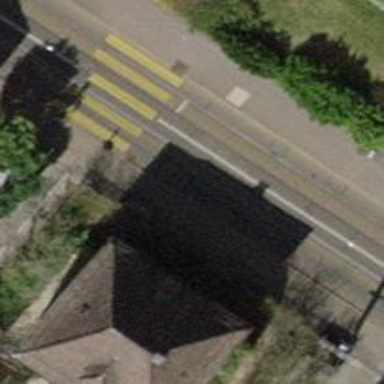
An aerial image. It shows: Tram stop with stop position for public transport.